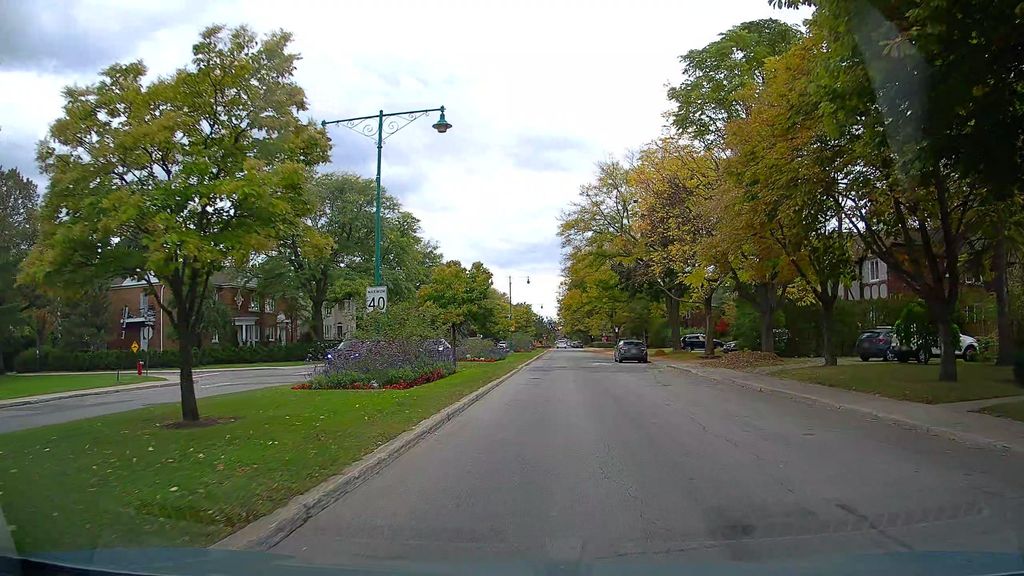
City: montreal